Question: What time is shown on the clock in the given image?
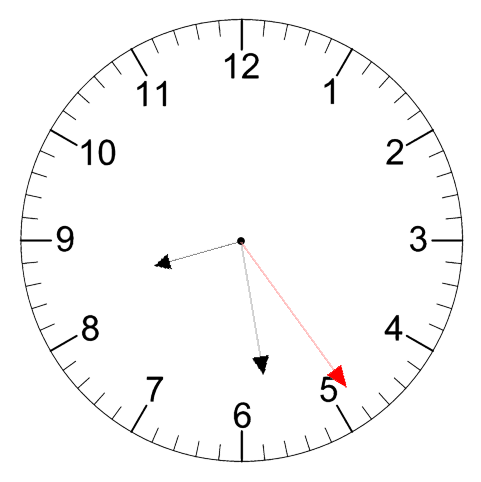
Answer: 08:28:24